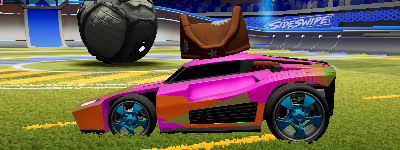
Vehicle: breakout